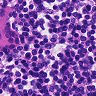
Metastatic tissue present: no